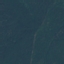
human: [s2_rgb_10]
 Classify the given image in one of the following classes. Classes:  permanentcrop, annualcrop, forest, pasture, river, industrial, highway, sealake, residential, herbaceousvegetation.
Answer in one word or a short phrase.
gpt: Forest